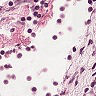
Metastatic tissue present: no